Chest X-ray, PA view. Patient: 45 years old, sex F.
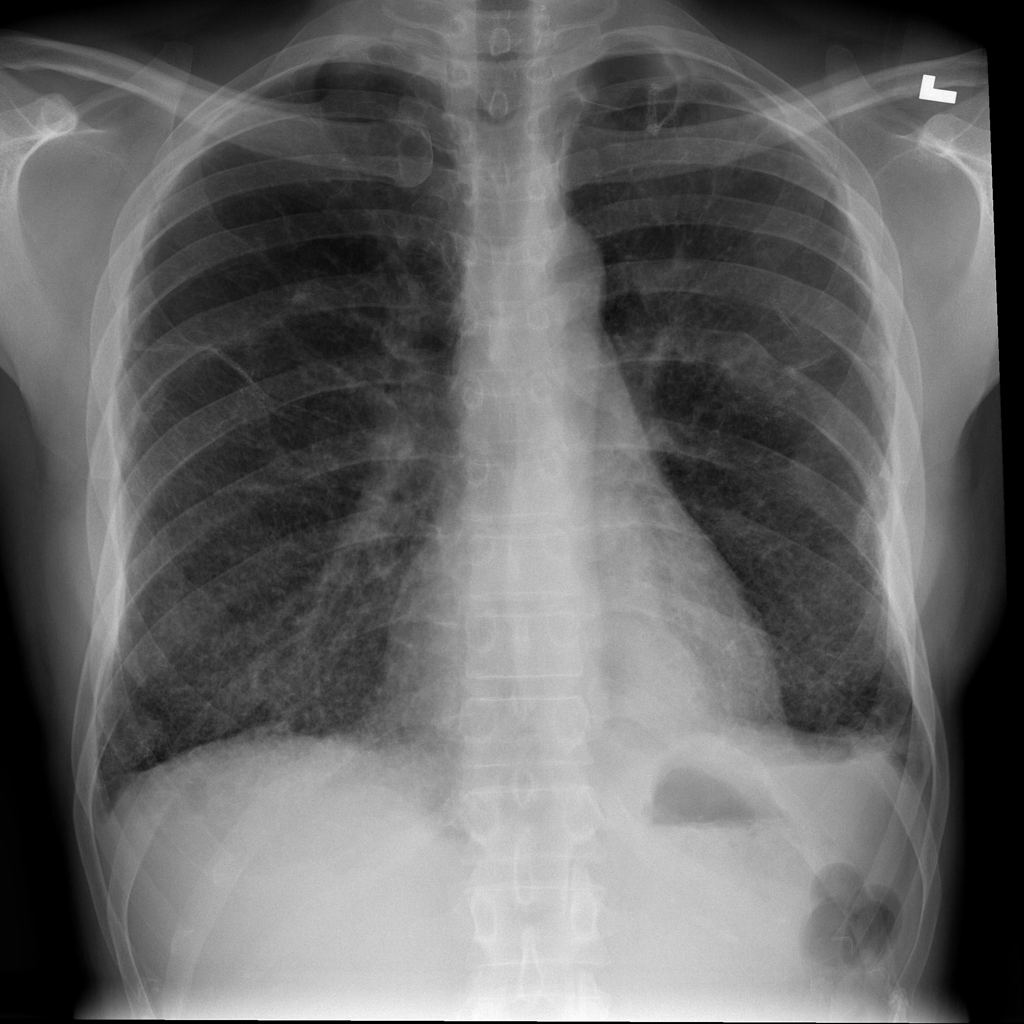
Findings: No Finding